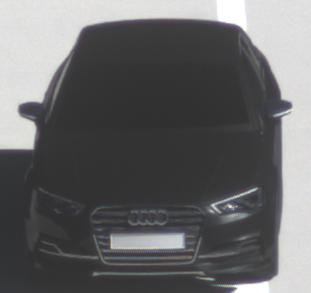
Make: Audi
Model: S3
Detailed model: 8V
Model produced from: 2013
Model produced until: 2020
Doors: 4
Color: black
Road condition: dry road
Daytime: midday
Contrast: high contrast